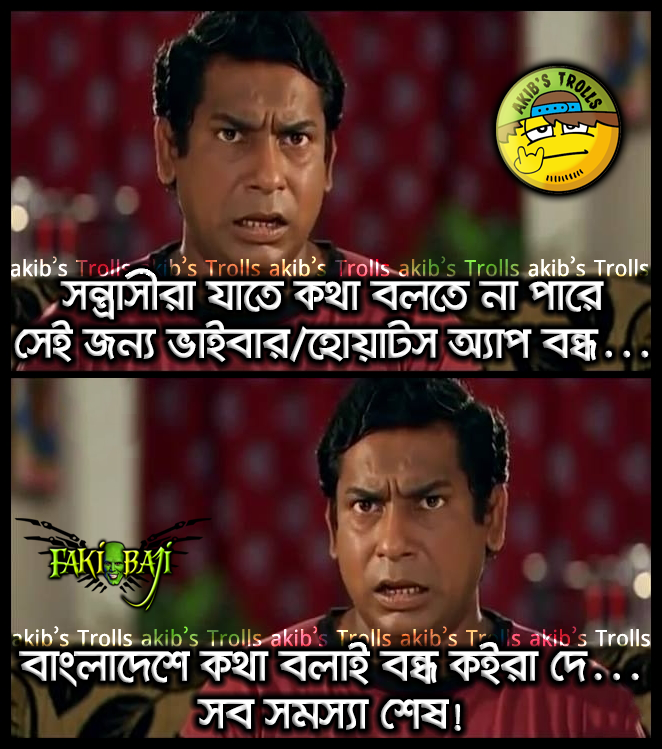
Caption: সন্ত্রাসীরা যাতে কথা বলতে না পারে সেই জন্য ভাইবার/হোয়াটস অ্যাপ বন্ধ... বাংলাদেশে কথা বলাই বন্ধ কইরা দে... সব সমস্যা শেষ
Label: non-hate